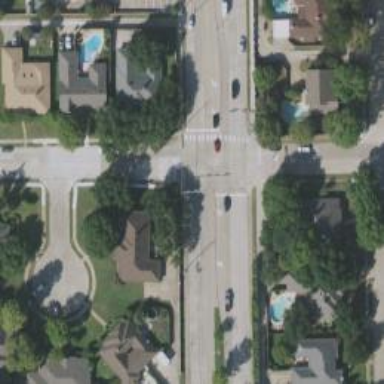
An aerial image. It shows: Zebra crossing on footway.